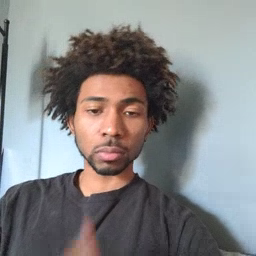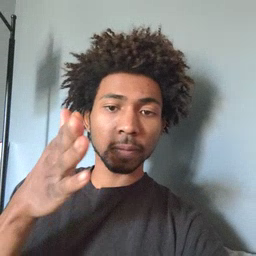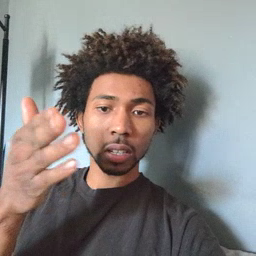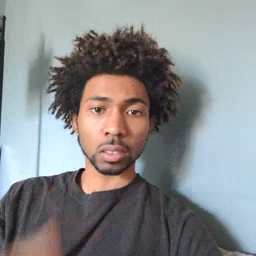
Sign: flag